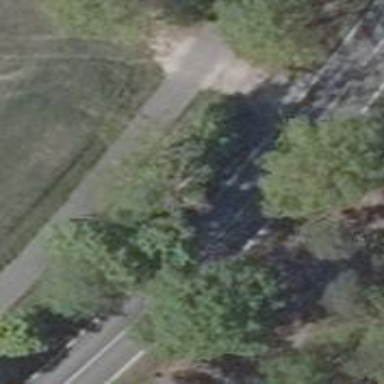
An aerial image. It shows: Asphalt path for bicycles.